五年级 · 算术
把结果相同的两个式子用直线连起来
$a \times a$
$2 a$
$a+a$
$a^{2}$
$
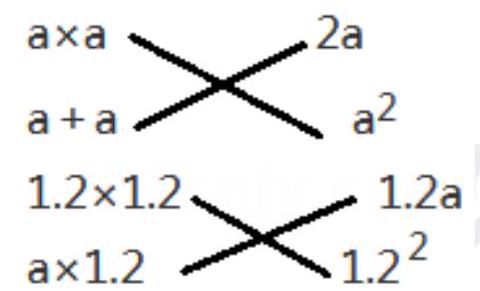
答案: 解: